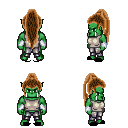
a pixel art fantasy rpg character, male body template, orc, green skin, white sleeveless shirt, metal pants, brown extra-long topknot hairstyle, white cloth bracers, black slippers, four views (front, back, left, right), 2x2 character sprite sheet, small pixel art, hard edges, no anti-aliasing